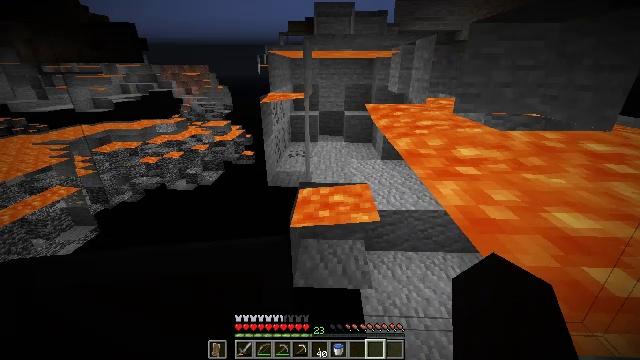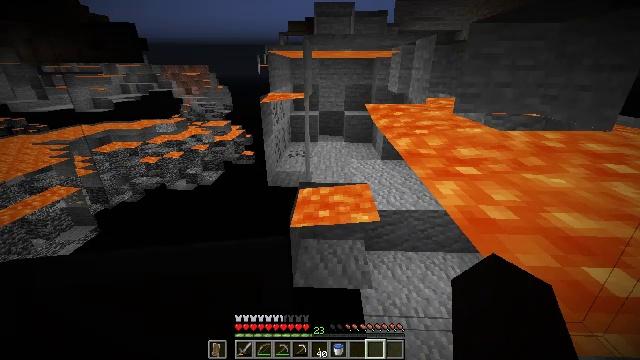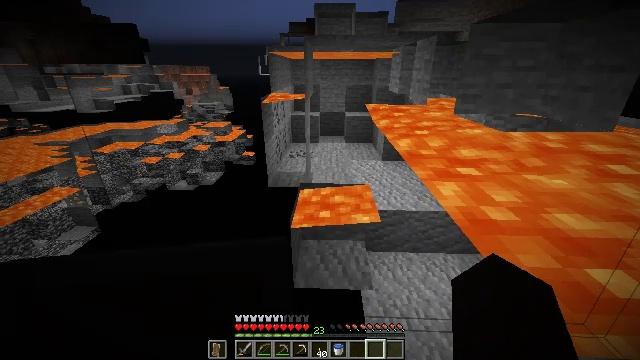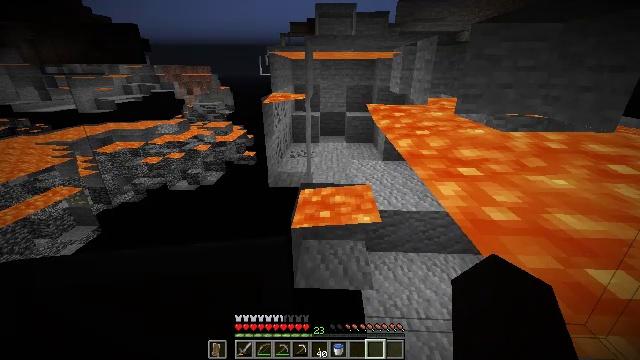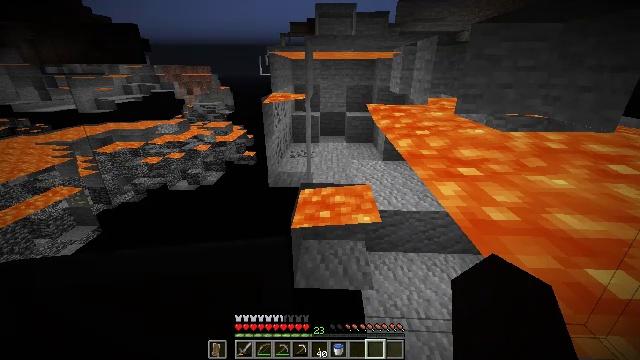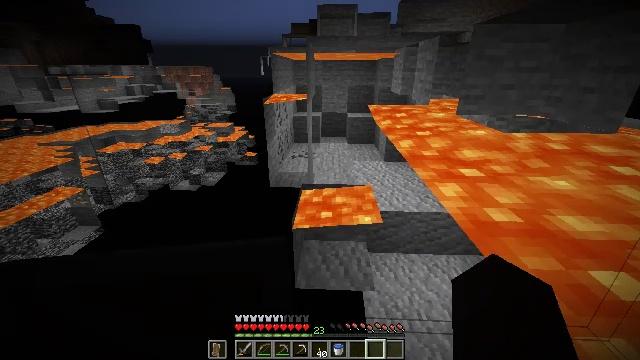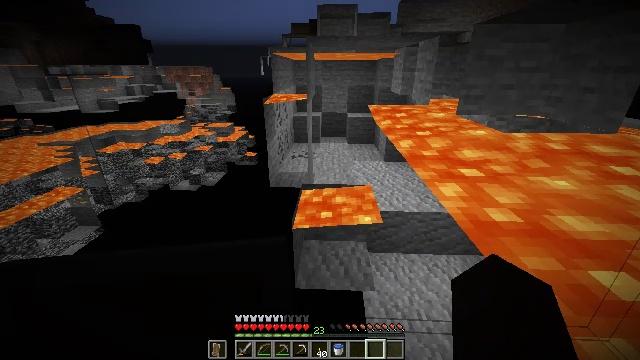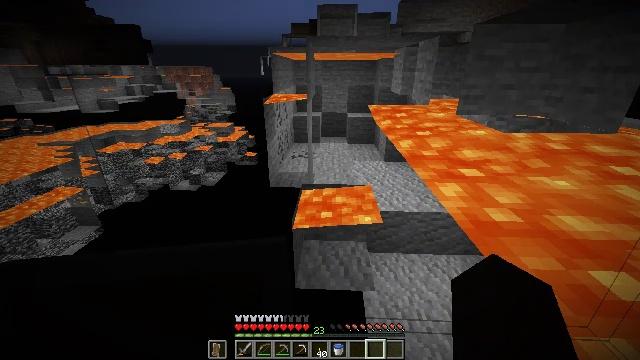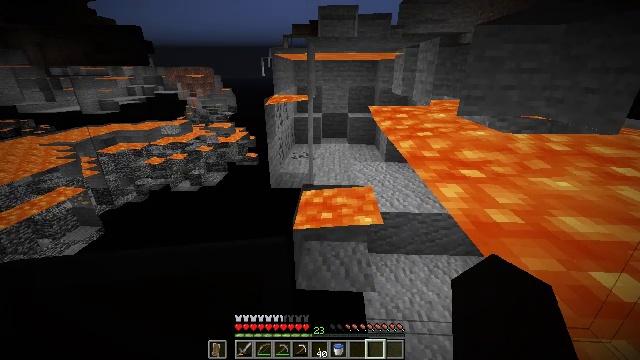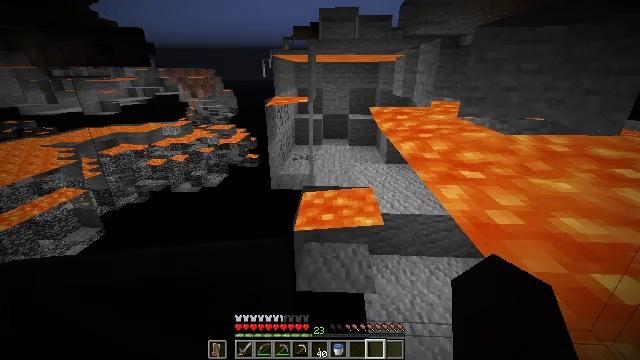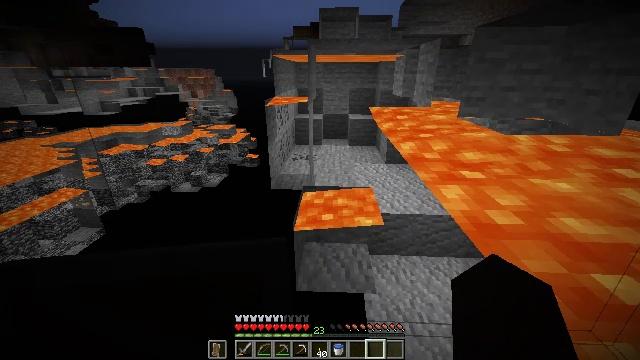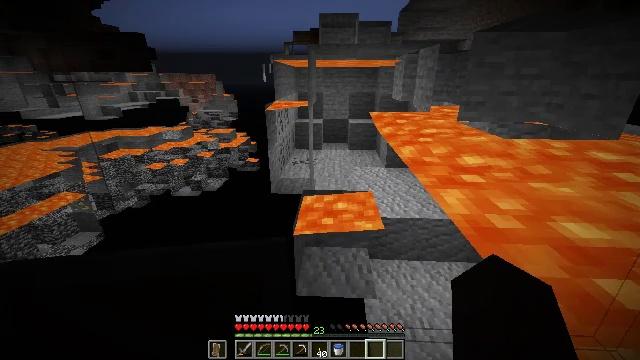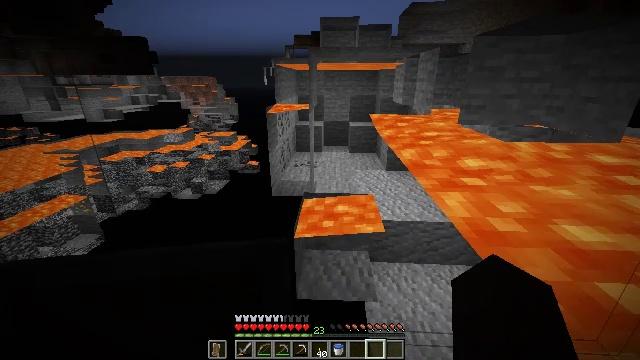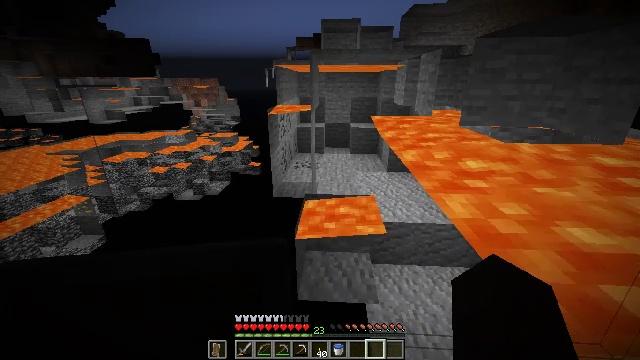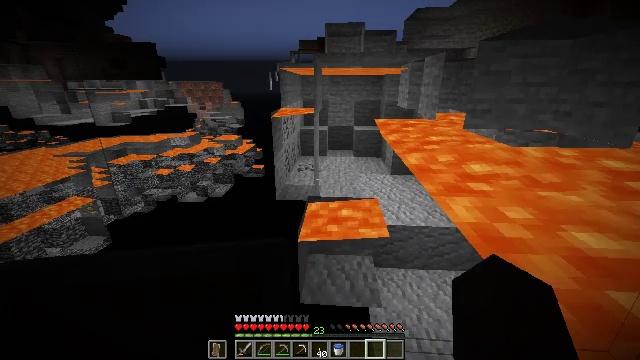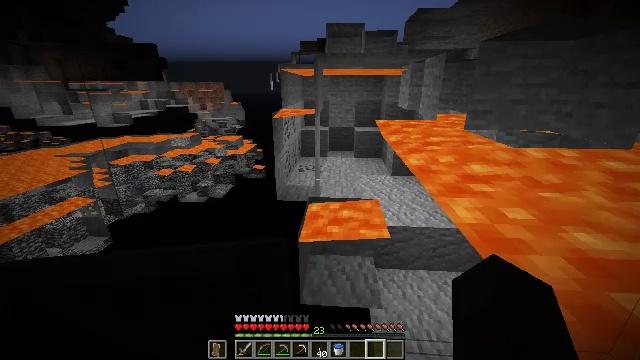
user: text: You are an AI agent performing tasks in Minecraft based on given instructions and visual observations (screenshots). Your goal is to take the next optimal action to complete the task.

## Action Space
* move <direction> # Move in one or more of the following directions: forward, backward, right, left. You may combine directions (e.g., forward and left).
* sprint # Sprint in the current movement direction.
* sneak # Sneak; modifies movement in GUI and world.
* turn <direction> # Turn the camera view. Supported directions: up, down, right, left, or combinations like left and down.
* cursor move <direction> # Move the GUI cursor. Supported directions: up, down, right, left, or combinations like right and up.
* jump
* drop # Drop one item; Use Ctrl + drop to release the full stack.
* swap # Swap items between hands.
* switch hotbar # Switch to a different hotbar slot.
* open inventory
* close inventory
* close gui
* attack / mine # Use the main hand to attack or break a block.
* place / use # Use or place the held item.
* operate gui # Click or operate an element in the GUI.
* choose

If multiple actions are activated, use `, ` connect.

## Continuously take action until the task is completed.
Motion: motion action
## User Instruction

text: Detach the piston head.
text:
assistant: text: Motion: no_op
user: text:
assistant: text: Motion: no_op
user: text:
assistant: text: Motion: no_op
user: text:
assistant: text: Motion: no_op
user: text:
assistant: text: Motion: no_op
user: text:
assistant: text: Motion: no_op
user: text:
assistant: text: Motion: no_op
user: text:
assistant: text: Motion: no_op
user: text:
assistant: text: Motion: no_op
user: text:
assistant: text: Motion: no_op
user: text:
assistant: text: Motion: no_op
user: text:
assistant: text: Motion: no_op
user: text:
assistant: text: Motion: no_op
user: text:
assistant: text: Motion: no_op
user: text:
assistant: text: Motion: no_op
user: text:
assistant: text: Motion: no_op
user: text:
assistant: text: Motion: no_op
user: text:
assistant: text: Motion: no_op
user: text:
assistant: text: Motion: no_op
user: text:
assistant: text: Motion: no_op
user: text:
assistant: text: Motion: no_op
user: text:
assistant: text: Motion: no_op
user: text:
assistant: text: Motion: no_op
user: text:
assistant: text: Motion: no_op
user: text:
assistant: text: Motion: no_op
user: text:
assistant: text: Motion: no_op
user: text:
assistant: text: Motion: no_op
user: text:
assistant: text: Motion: no_op
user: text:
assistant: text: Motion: no_op
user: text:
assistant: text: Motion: no_op